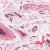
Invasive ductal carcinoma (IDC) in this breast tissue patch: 0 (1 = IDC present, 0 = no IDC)